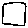
Label: square